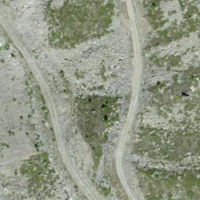
EUNIS habitat code: 31
Species observed at this site:
Arnica montana